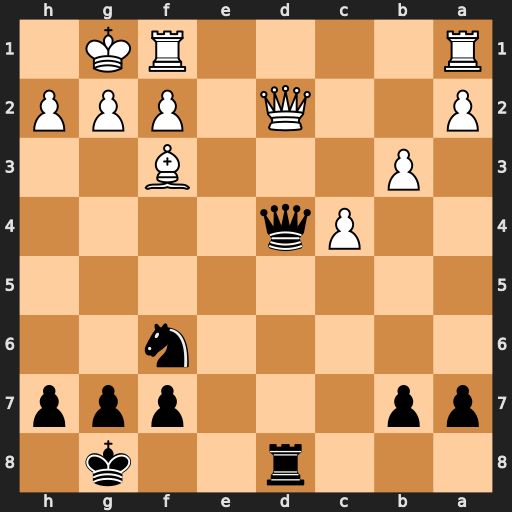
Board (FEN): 3r2k1/pp3ppp/5n2/8/2Pq4/1P3B2/P2Q1PPP/R4RK1
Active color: b
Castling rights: -
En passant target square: -
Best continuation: Qxd2 Rad1 Qa5